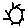
Label: sun